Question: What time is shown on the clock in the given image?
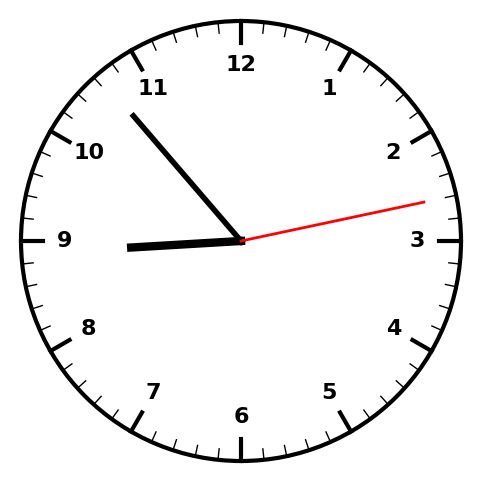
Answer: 08:53:13